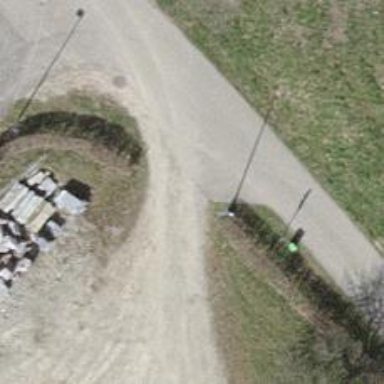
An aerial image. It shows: Lift gate barrier.